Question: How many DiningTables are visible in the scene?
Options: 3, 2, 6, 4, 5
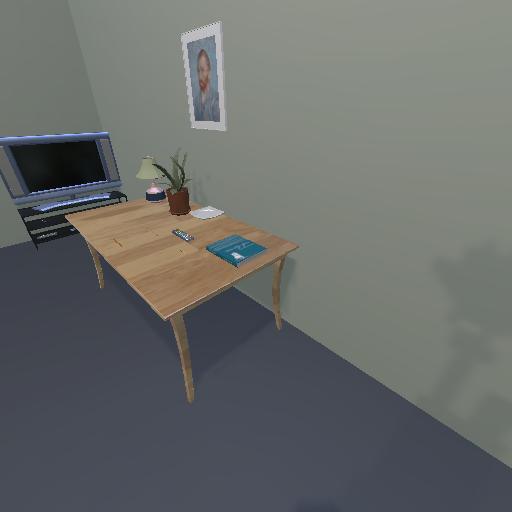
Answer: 3